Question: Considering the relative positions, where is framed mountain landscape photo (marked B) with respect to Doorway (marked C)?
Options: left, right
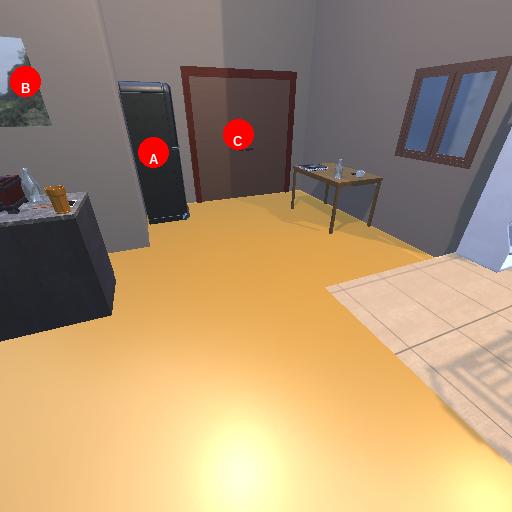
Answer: left